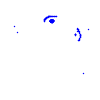
Particle: electron